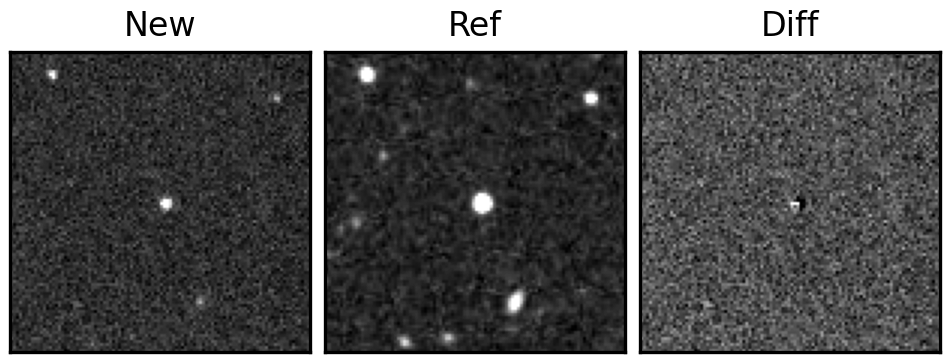
Label: bogus